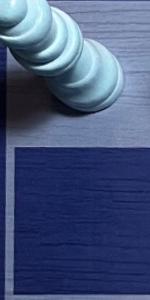
Label: Empty